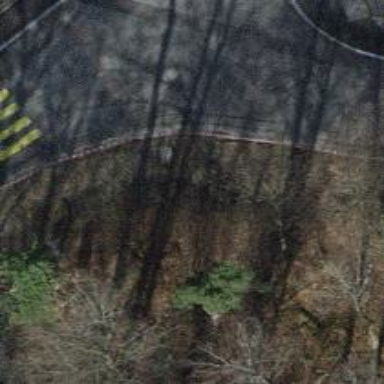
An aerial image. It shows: Asphalt sidewalk.